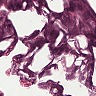
Metastatic tissue present: no